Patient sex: M
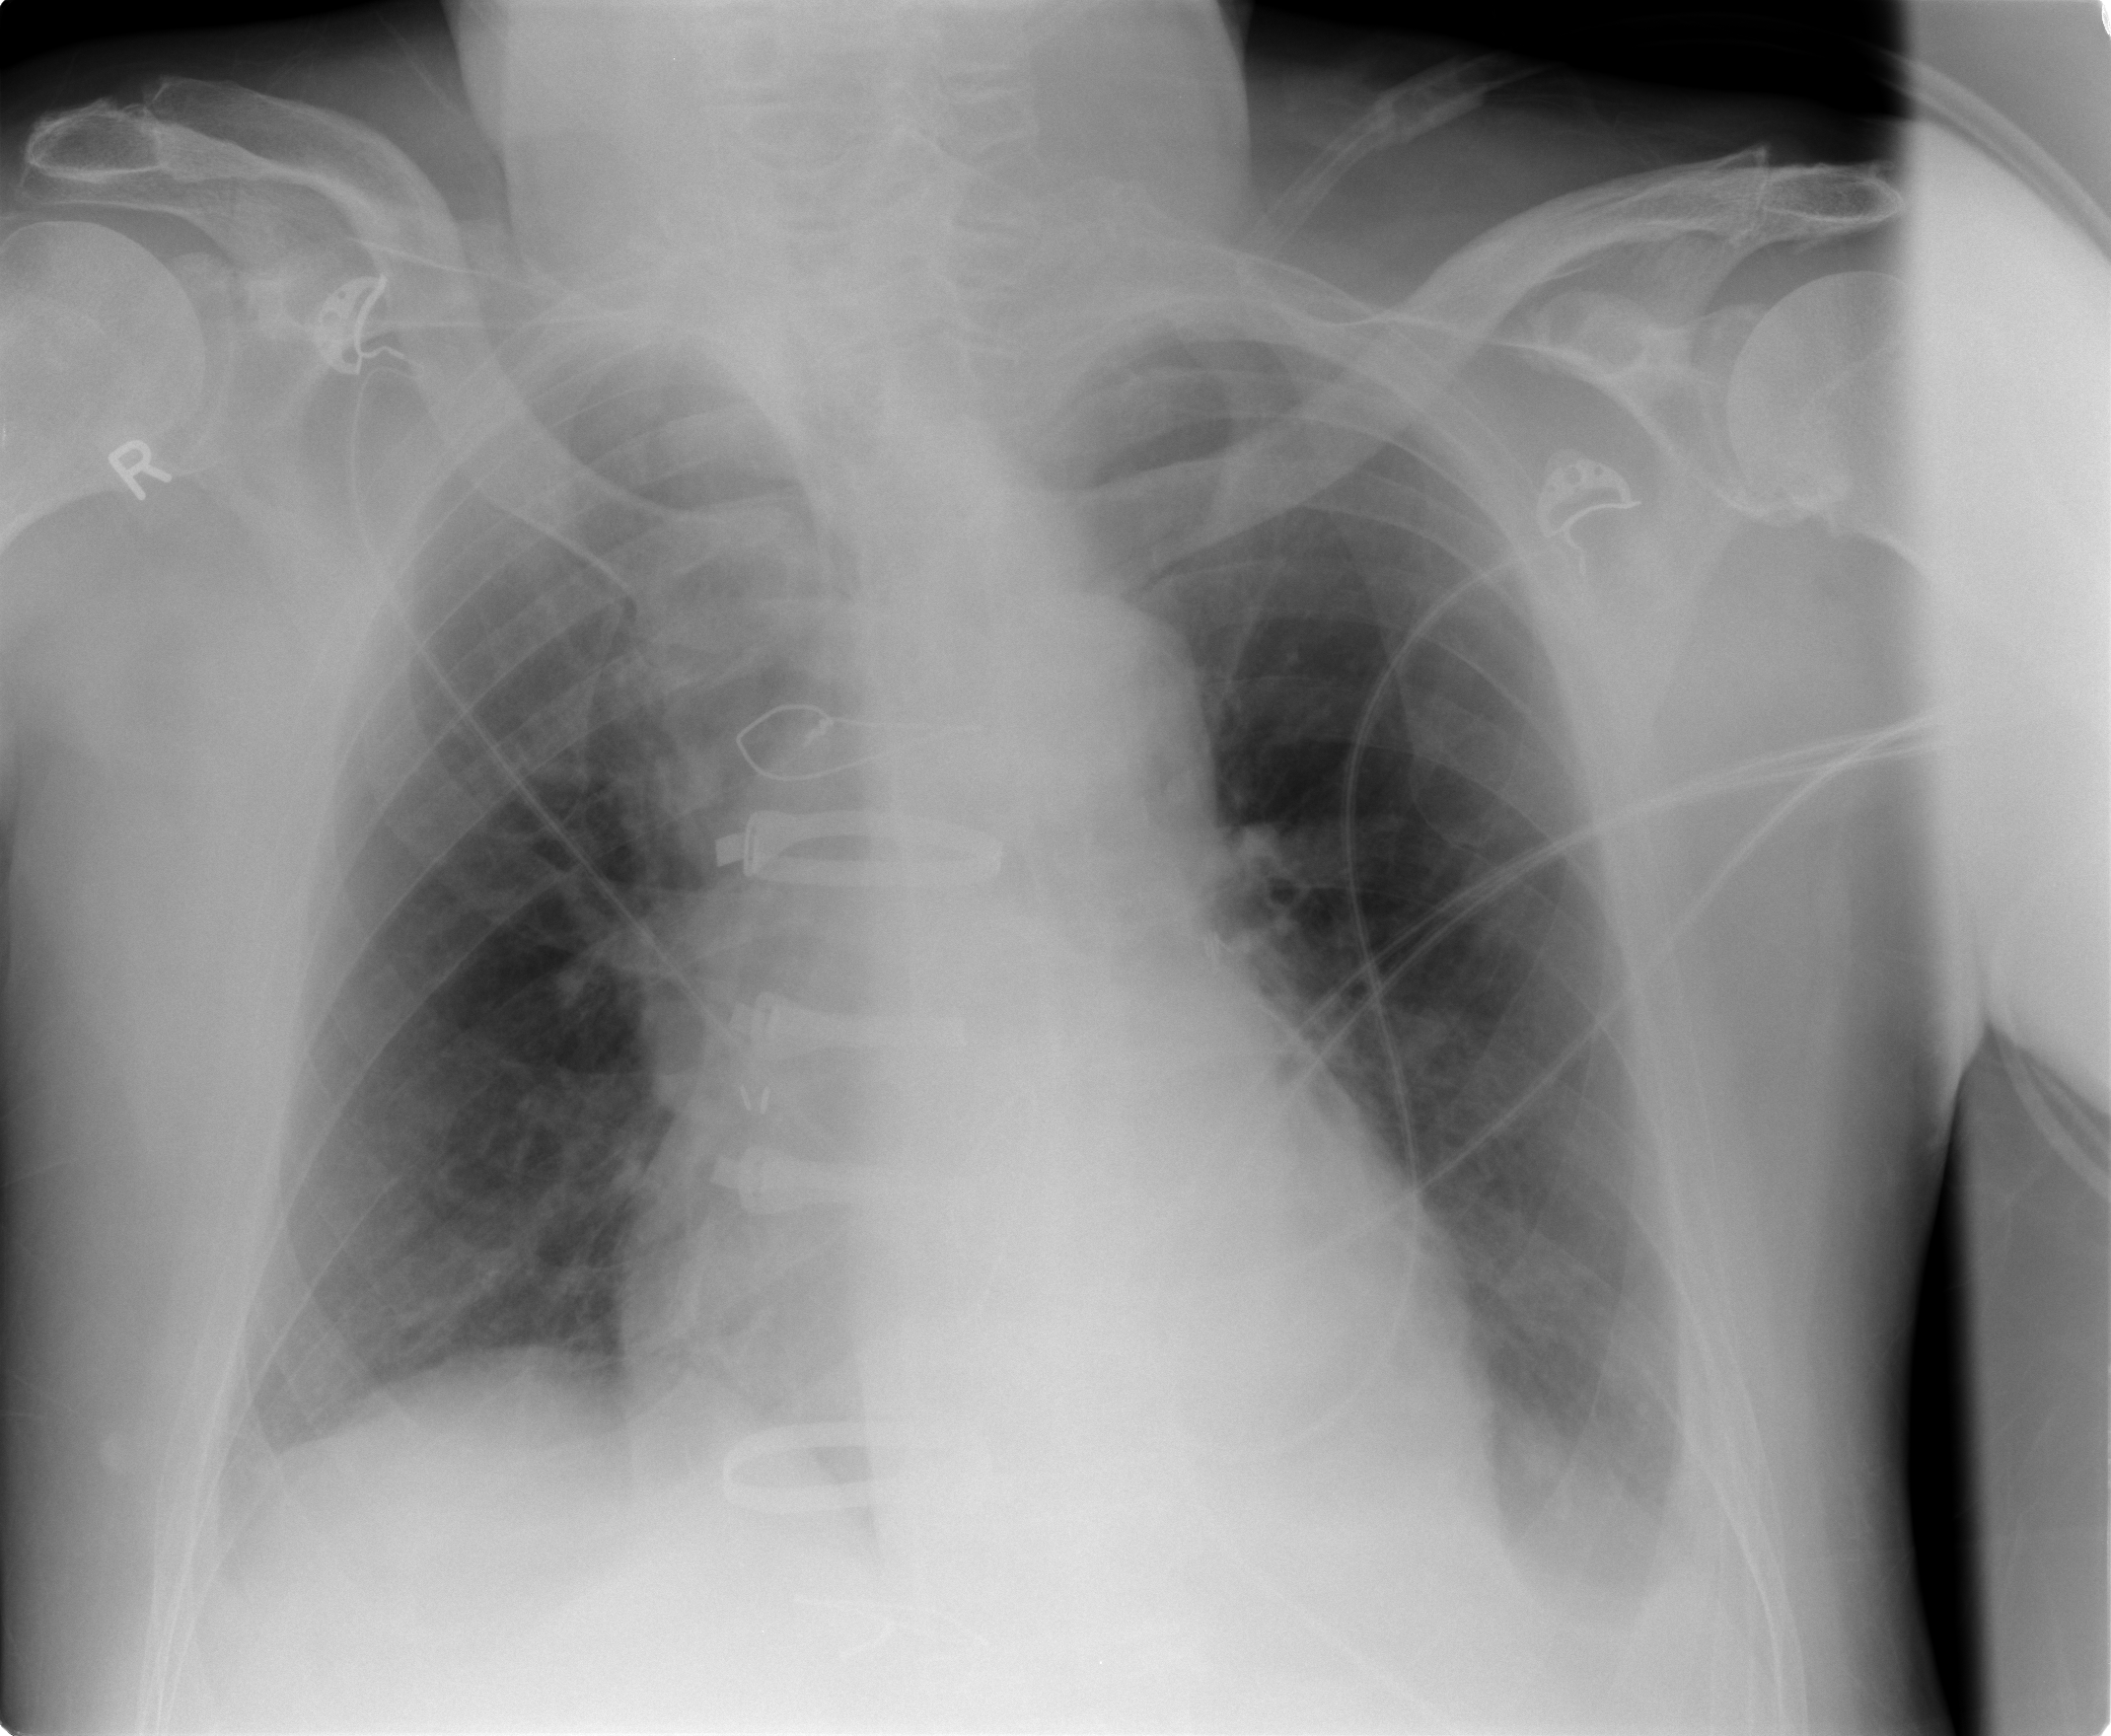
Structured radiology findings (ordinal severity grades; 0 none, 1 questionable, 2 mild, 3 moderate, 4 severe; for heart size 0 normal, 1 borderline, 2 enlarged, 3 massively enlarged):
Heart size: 0
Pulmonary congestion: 0
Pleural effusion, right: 2
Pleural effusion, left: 2
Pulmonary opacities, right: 0
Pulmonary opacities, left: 0
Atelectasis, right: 2
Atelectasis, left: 2